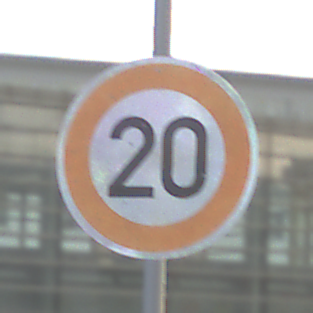
Verkehrszeichen: Geschwindigkeit20
Umgebung: Outdoor, Urban
Tageszeit: SunriseSunset
Wetter: PartlyCloudy
Licht: Natural
Jahreszeit: NotSpecified
Kontrast: LowContrast